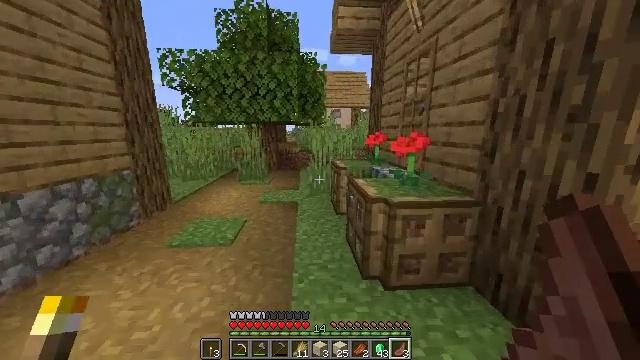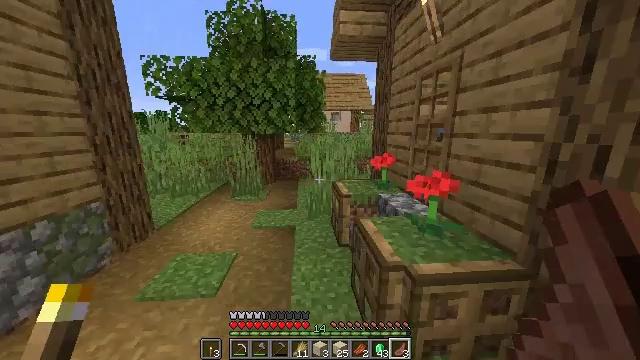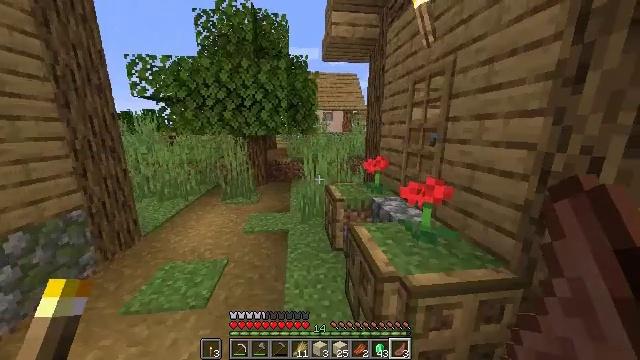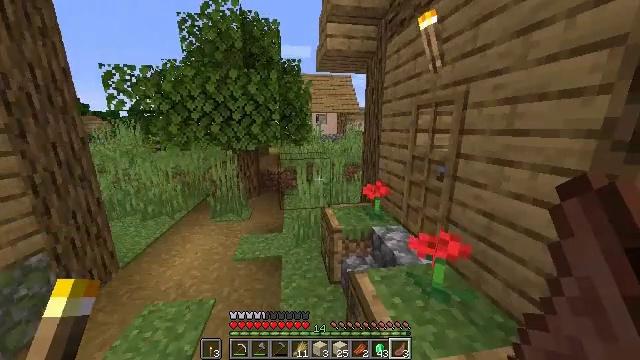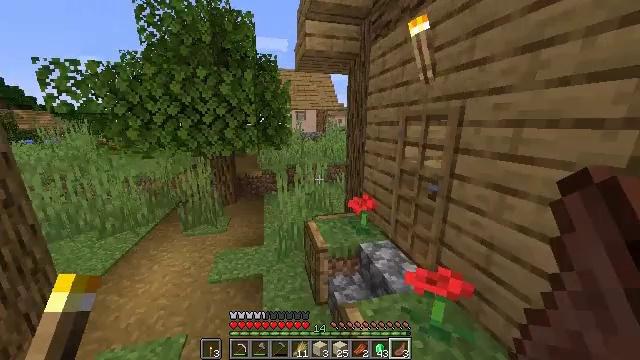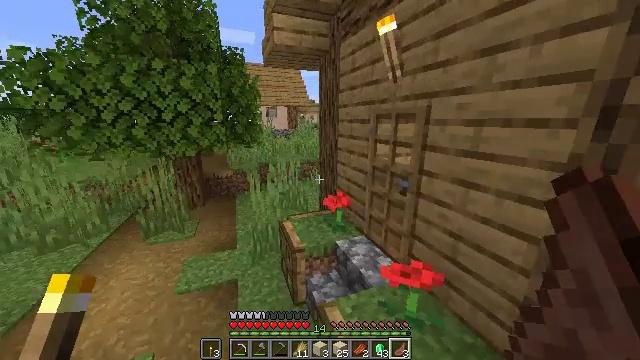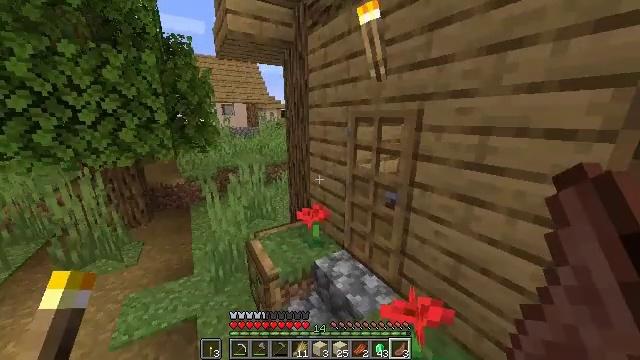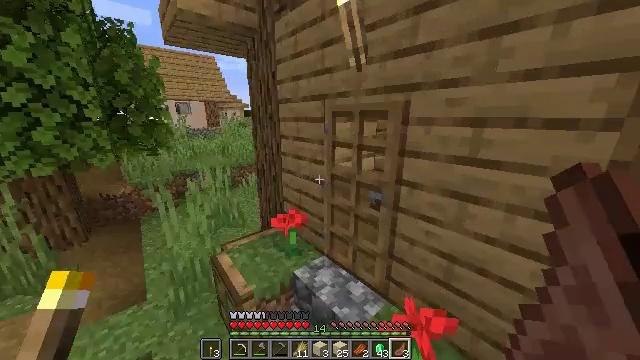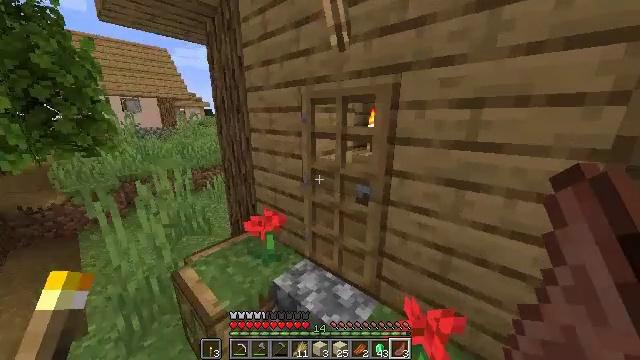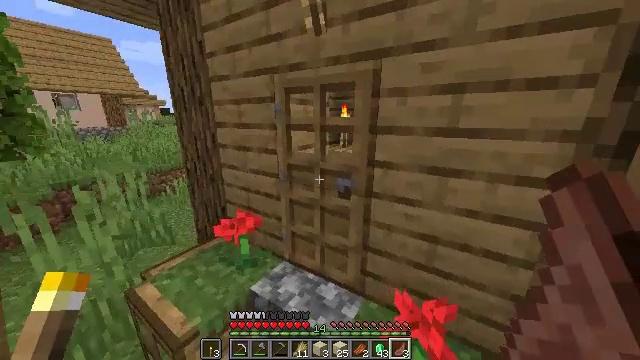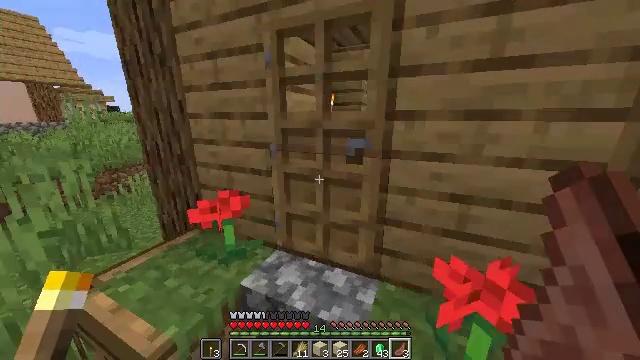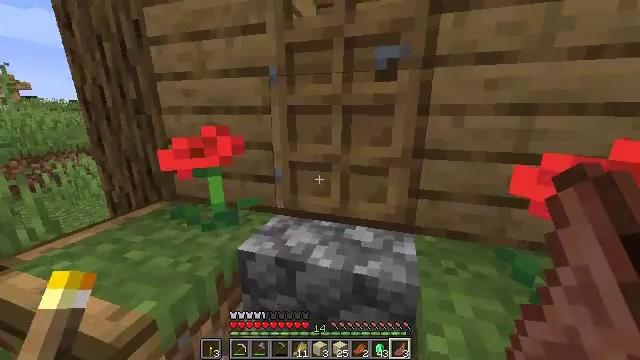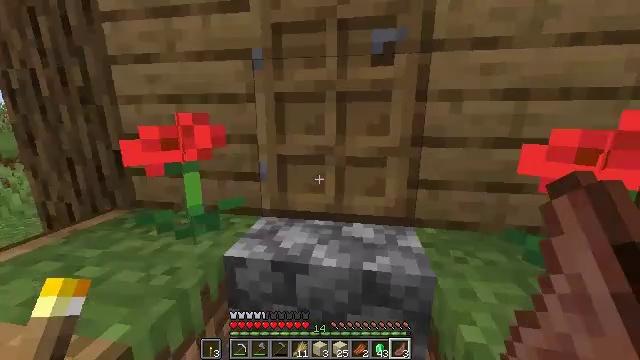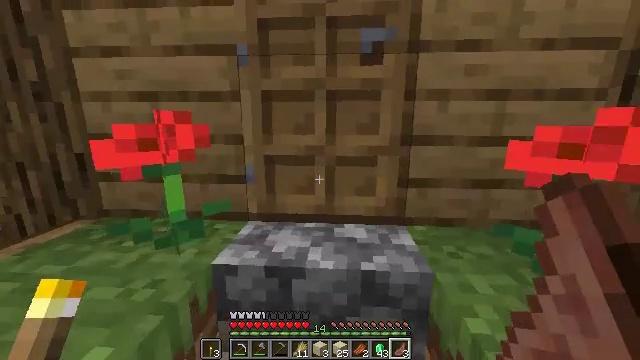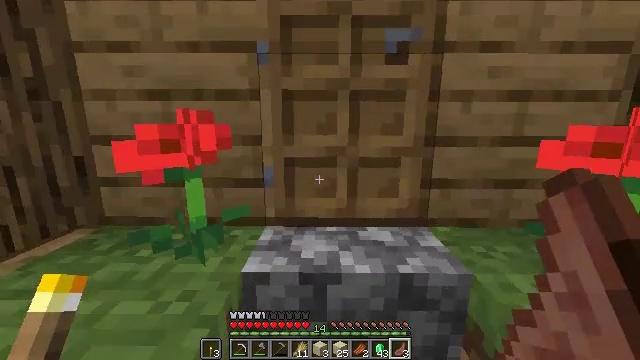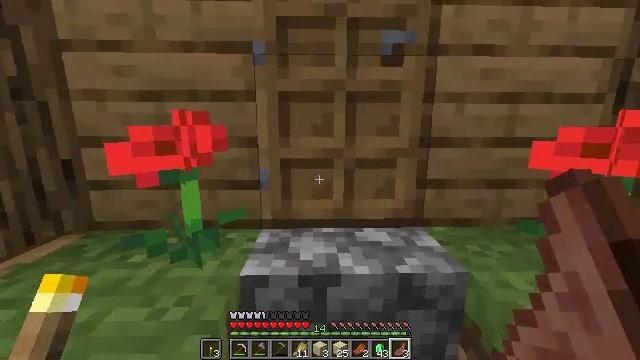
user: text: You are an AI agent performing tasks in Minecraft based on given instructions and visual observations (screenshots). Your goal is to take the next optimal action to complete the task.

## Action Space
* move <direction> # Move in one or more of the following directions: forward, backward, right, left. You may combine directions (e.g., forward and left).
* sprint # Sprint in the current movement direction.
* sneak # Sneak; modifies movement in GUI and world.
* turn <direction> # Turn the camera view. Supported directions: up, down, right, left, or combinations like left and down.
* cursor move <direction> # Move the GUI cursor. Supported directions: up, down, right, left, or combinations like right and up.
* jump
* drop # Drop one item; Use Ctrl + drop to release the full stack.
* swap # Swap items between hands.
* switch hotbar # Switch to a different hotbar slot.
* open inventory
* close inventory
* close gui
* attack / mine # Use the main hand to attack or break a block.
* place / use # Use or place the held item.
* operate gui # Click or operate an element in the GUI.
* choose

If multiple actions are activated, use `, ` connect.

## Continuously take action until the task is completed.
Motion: motion action
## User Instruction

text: Smelt clay in the furnace to get a brick.
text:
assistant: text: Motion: move forward, sprint, jump
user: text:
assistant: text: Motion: move forward, sprint, turn right, jump
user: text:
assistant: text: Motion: move forward, sprint, turn right, jump
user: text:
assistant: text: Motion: move forward, sprint, turn right and down, jump
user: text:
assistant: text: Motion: move forward, sprint, turn right, jump
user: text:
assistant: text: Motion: move forward, sprint, turn right, jump
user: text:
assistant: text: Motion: move forward, sprint, turn right, jump
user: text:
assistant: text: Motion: move forward, sprint, turn right
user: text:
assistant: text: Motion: move forward, turn right
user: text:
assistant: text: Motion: move forward, turn right
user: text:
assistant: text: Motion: move forward, turn right
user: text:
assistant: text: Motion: turn right and up
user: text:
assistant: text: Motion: turn right
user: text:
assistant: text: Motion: turn right
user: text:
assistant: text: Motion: turn right
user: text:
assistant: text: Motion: turn right
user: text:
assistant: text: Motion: turn right
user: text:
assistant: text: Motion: no_op
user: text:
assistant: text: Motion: no_op
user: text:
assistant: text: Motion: use / place
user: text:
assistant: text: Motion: use / place
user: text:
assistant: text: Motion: use / place
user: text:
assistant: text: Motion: move forward, turn right
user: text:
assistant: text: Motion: move forward
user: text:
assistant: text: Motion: move forward
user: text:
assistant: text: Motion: move forward
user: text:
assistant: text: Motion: move forward
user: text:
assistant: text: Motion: move forward
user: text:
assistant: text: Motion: move forward
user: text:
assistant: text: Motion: move forward